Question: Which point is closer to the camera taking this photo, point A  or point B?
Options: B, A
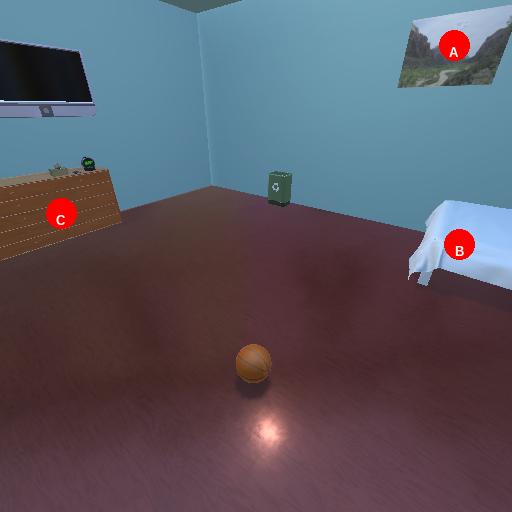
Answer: B